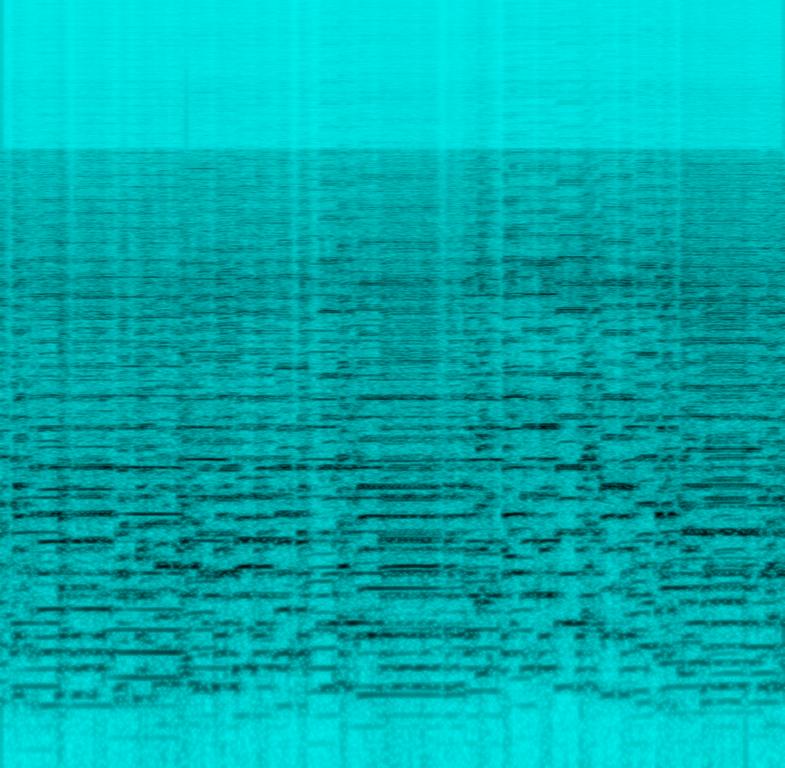
This is a latin music piece in the style of tango. It is an instrumental piece. The only instrument being played is an accordion. The accordion is playing a joyful tune. This piece could be playing in the background at an Iberian coffee shop.